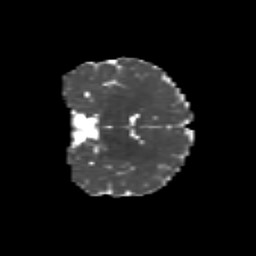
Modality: MD
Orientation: coronal
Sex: male
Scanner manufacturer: siemens
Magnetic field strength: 3 T
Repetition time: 5 s
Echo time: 0.071 s